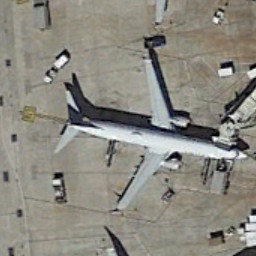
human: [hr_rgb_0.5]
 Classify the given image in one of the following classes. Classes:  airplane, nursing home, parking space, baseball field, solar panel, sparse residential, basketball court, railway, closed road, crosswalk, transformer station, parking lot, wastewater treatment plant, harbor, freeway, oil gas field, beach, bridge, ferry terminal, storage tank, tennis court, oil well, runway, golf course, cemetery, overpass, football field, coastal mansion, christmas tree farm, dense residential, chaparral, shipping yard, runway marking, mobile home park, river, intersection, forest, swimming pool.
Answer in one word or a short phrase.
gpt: airplane